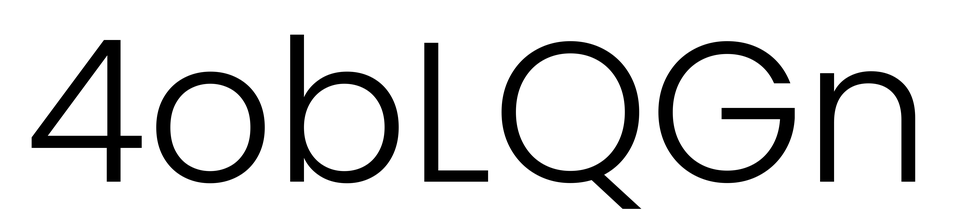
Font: Poppins-Light